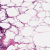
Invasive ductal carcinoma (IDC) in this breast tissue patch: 0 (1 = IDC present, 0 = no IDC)